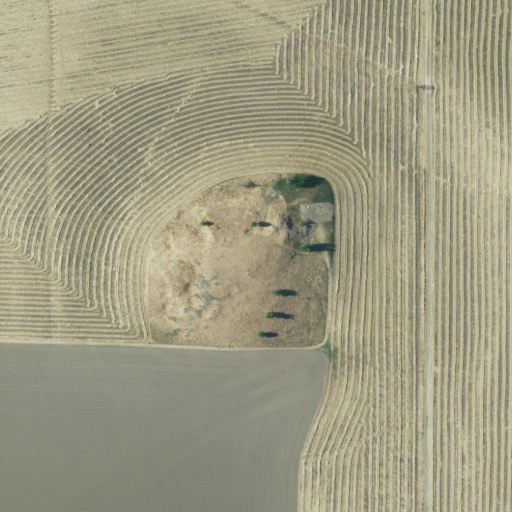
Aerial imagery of mountain in Oregon named Bunker Hill containing pasture and cultivated crops